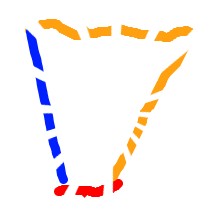
Shape: trapezoid